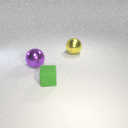
large purple metal sphere to the left of small green rubber cube